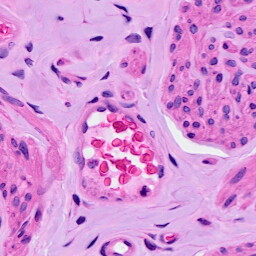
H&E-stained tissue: Ovarian